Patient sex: F
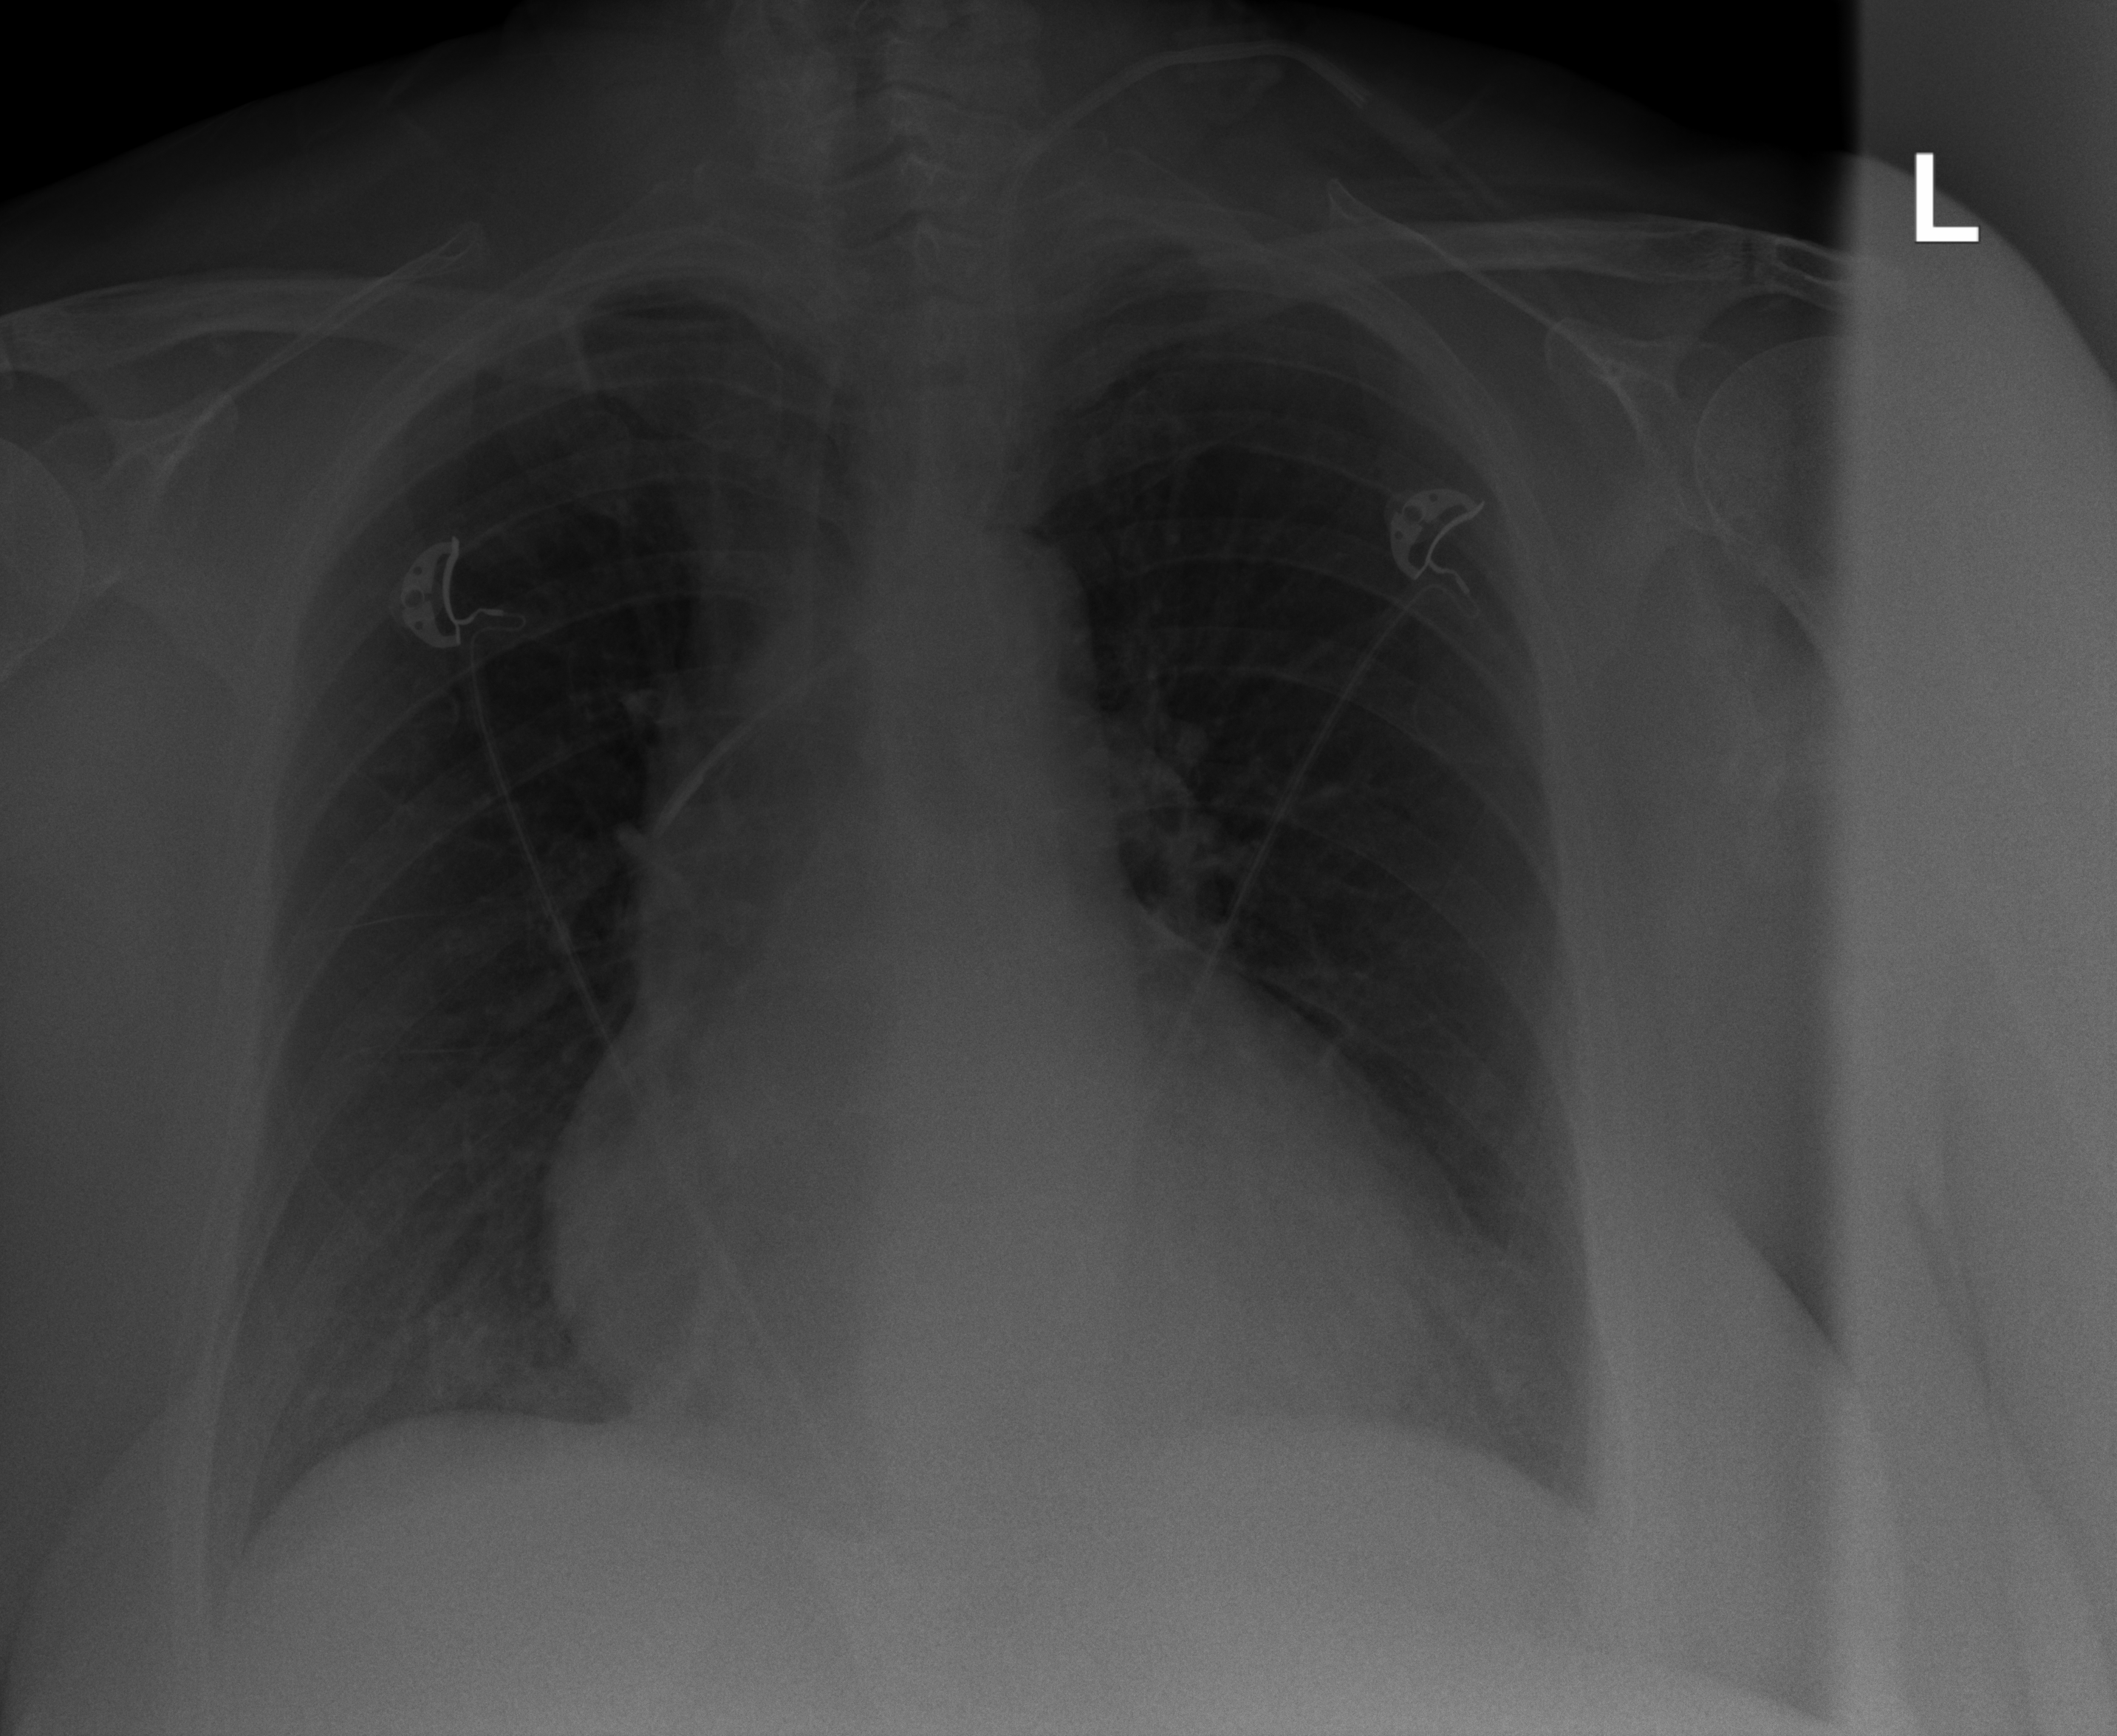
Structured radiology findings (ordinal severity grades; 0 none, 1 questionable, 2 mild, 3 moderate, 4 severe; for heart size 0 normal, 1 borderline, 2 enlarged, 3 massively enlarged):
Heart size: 2
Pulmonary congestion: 1
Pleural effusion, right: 0
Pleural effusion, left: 0
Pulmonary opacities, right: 0
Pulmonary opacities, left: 0
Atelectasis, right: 2
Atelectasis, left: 2